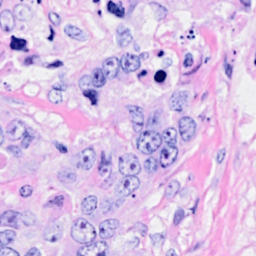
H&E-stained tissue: Breast